Question: I know that id takes precedence over class; unfortunately my html is generated by Drupal and there's no way for me to add an id to the particular div that needs styling.
Here's the basic, stripped-down HTML (content removed for brevity).
'''
<div id="home-blocks-area" class="clearfix">
<div align="center" id="homepage_speakers">
<div class="region region-home-speakers">
<div id="block-speaker-carousel-speaker-carousel" class="block block-speaker-carousel ">
<div class="content">
<!-- actual content -->
</div>
</div>
</div>
</div>
</div>
'''
I need to be able to target that '<div class="content">' div with a stylesheet. Problem is, according to Firebug my style code is being superseded by the styles for '#home-blocks-aread .block .content', which are not the same style I need for this one div.

What CSS do I need to use to get at that specific div, keeping in mind that as I said, I cannot add an id to it.
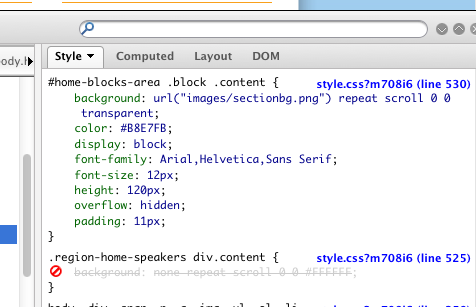
Answer: You could add importance to it, like so:
'''
.region-home-speakers div.content { background: none !important; }
'''
However, it's not a great practice to do it like this. I would definitely change the CSS like BoltClock says to something like this:
'''
#home-blocks-area .region-home-speakers div.content { background: none; }
'''